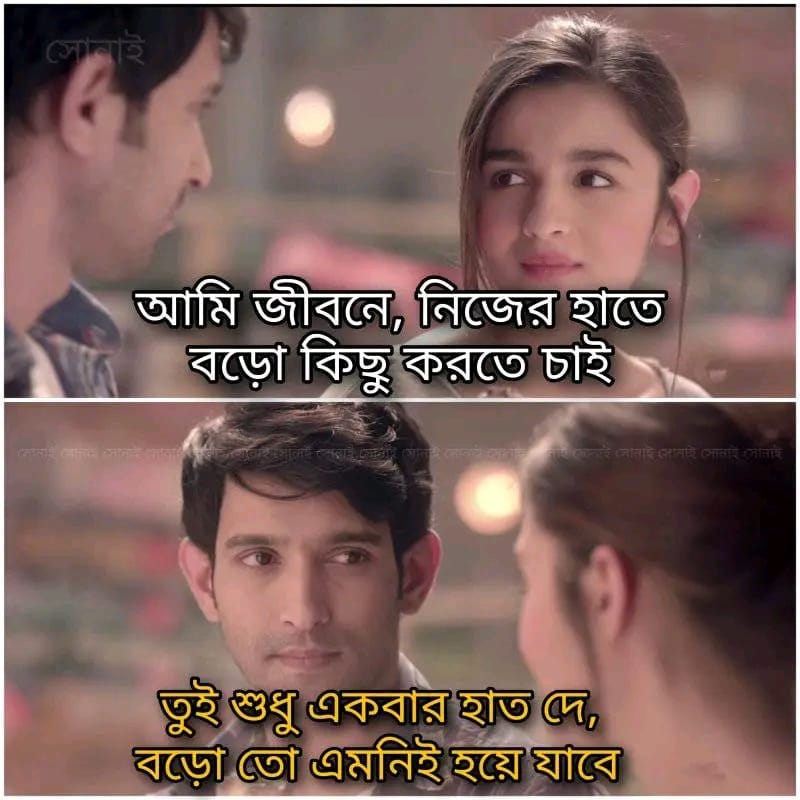
Text: আমি জীবনে নিজের হাতে বড় কিছু করতে চাই  তুই শুধু একবার হাত দে বড় তো এমনিই হয়ে যাবে
Label: Non Hate